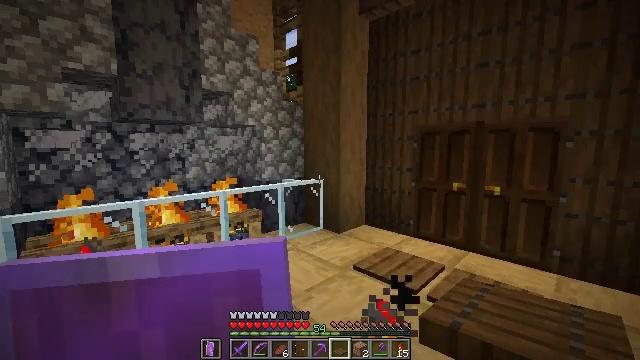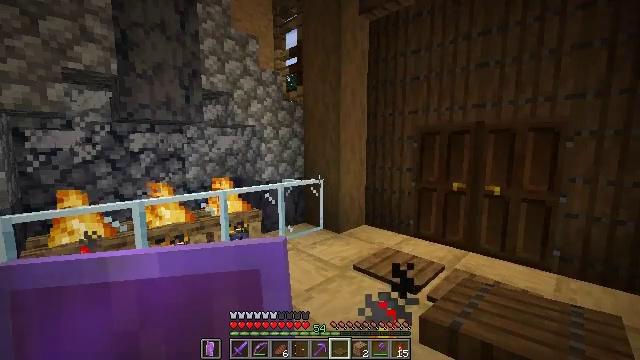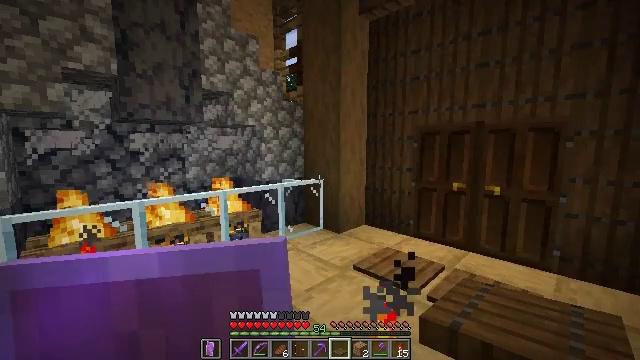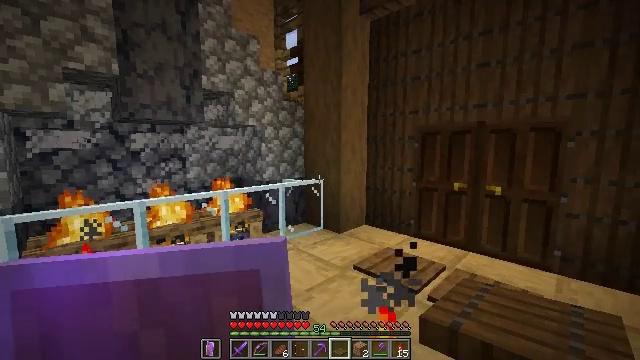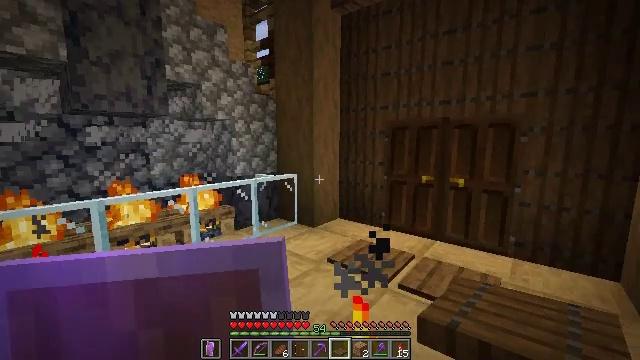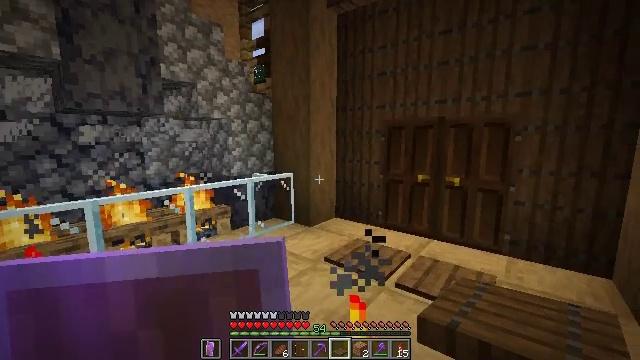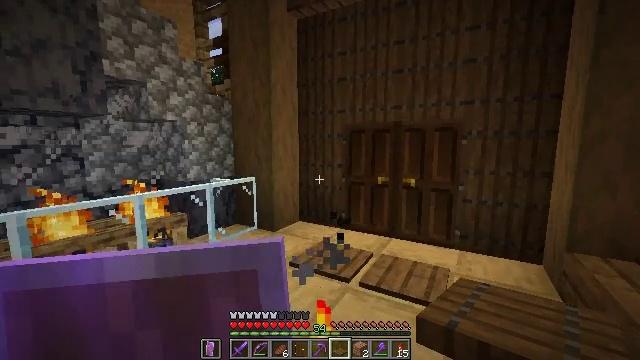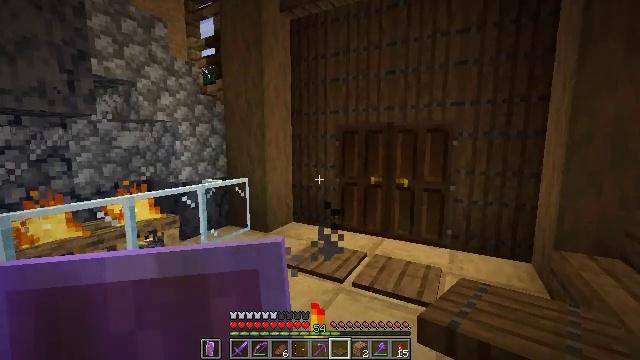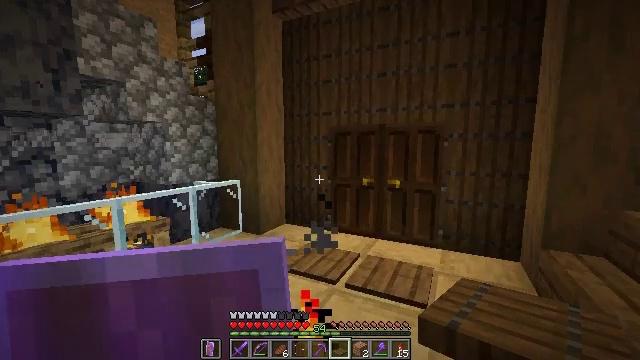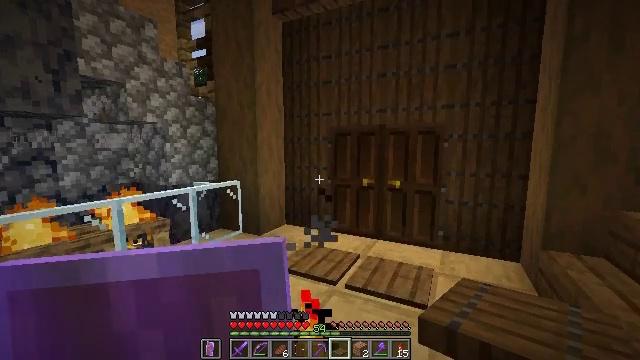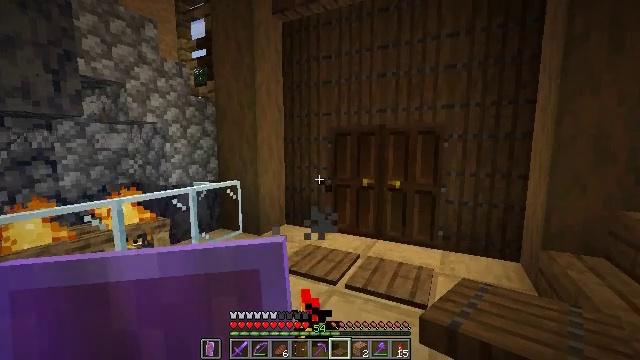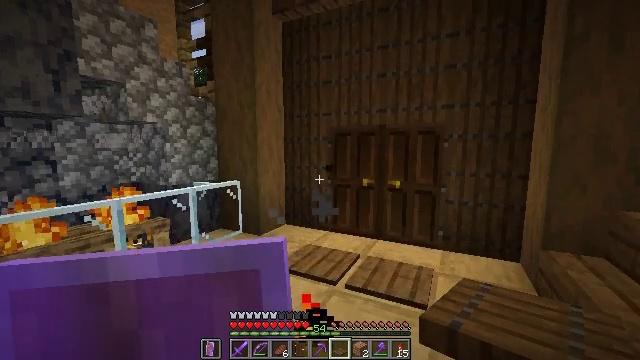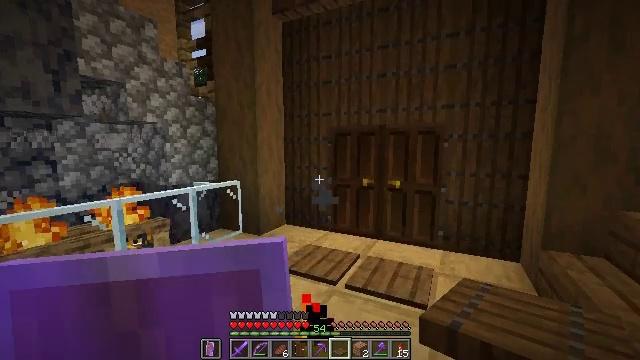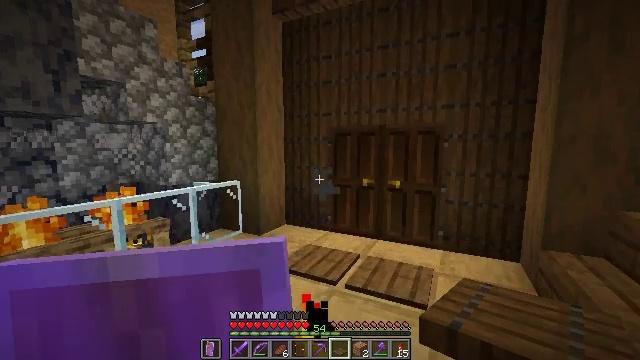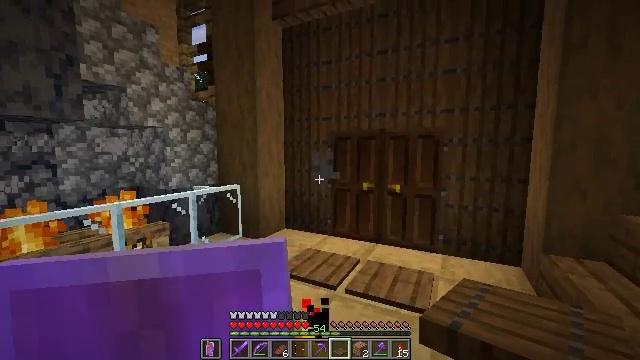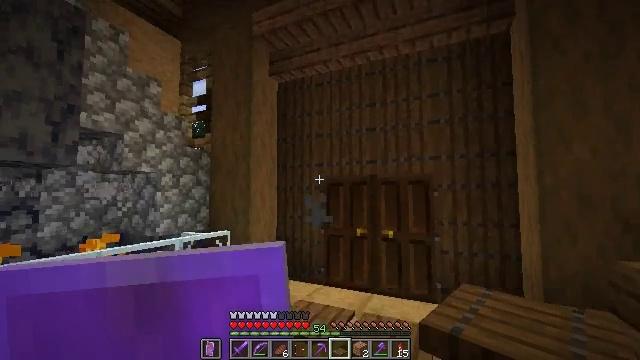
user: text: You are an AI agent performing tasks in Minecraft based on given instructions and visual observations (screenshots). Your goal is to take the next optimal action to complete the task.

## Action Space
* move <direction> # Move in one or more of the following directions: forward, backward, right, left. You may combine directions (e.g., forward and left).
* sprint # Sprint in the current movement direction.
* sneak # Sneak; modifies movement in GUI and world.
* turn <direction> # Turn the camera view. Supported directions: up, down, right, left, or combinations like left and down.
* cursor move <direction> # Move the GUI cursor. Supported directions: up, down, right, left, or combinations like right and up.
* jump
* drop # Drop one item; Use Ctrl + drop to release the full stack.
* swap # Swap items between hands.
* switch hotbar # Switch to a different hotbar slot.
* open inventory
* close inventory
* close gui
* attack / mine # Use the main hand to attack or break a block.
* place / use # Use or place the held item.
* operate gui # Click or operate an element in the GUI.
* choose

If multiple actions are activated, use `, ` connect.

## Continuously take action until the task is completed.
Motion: motion action
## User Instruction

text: Break the dark oak door to pick it up.
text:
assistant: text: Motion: no_op
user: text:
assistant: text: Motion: no_op
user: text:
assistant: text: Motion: no_op
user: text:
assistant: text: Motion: turn right and down
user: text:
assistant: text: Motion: no_op
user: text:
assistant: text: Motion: turn right
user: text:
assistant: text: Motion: turn right
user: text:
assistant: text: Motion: turn right
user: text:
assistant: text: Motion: no_op
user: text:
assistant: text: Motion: no_op
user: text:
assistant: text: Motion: no_op
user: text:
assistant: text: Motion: no_op
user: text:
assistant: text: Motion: no_op
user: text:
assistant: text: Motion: no_op
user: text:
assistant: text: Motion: turn right and up
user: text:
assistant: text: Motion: turn right and up
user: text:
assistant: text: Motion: turn up
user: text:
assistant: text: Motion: no_op
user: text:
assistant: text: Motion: no_op
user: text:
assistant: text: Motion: no_op
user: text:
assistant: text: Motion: no_op
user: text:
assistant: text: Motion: no_op
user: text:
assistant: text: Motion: no_op
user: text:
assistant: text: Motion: no_op
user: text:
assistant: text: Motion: no_op
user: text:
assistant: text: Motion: no_op
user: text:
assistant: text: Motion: no_op
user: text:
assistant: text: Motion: no_op
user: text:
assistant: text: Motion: no_op
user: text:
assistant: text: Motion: no_op